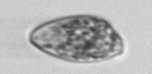
Label: Prorocentrum_dentatum